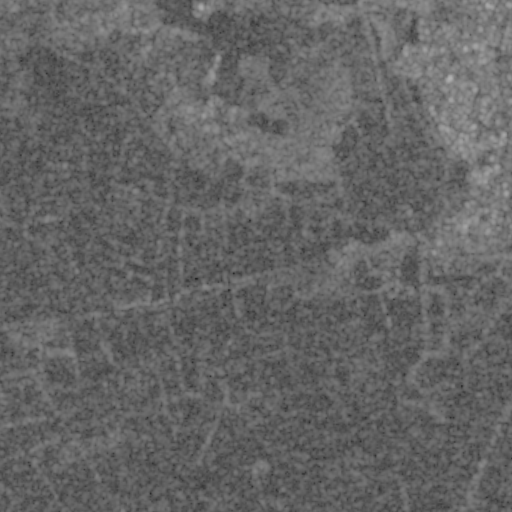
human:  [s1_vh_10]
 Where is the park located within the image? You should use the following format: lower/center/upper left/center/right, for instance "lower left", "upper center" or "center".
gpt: The park is located in the upper right of the image.
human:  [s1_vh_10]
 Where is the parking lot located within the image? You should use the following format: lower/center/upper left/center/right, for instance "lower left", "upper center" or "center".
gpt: The parking lot is located in the upper right of the image.
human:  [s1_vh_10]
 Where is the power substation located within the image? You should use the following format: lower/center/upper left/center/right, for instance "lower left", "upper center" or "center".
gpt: The power substation is located in the upper center of the image.
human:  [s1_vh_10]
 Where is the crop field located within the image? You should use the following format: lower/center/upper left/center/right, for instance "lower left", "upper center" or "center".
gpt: There is no crop field in the image.

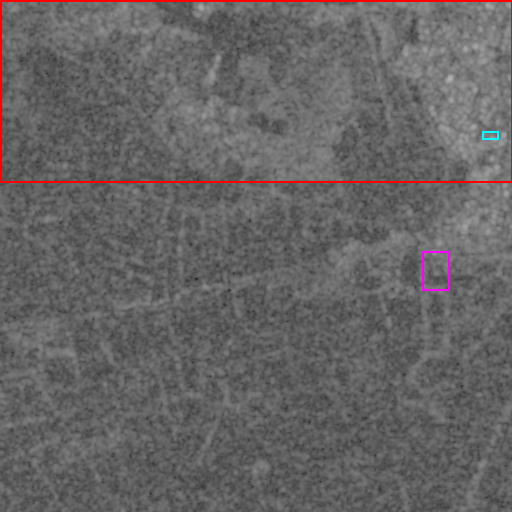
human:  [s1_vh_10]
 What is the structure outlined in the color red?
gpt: The structure outlined in red is a crop field.
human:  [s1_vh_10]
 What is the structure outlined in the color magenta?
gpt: The structure outlined in magenta is a park.
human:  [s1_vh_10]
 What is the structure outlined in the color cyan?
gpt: The structure outlined in cyan is a parking lot.
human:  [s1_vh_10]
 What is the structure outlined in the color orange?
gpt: There is no orange outline.